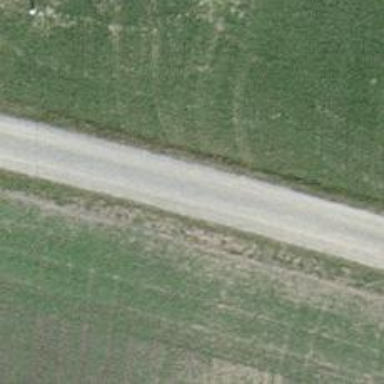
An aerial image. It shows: Service road with compacted surface.